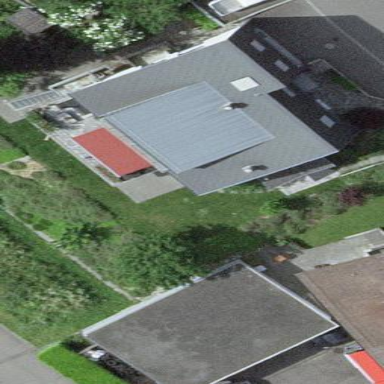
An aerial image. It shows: Residential building with skillion roof.